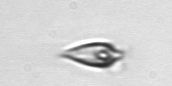
Label: Oxytoxum